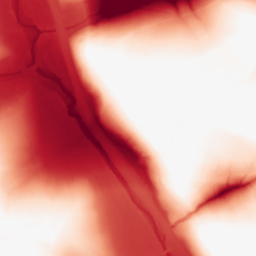
Category: morphological
Decomposition family: tophat
Decomposition parameters: size: 100
mode: black
Upsampling method: quadratic
Upsampling parameters: scale: 4
Upsampling scale: 4